Question: I have the following code to draw some histograms about subjects in a database:
'''
import matplotlib.pyplot as plt
attr_info = {
'Gender': ['m', 'f', 'm', 'm', 'f', 'm', 'm', 'f', 'm', 'f'],
'Age': [9, 43, 234, 23, 2, 95, 32, 63, 58, 42],
'Smoker': ['y', 'n', 'y', 'y', 'n', 'n', 'n', 'n', 'y', 'y']
}
bin_info = {key: None for key in attr_info}
bin_info['Age'] = 10
for name, a_info in attr_info.items():
plt.figure(num=name)
counts, bins, _ = plt.hist(a_info, bins=bin_info[name], color='blue', edgecolor='black')
plt.margins(0)
plt.title(name)
plt.xlabel(name)
plt.ylabel("# Subjects")
plt.yticks(range(0, 11, 2))
plt.grid(axis='y')
plt.tight_layout(pad=0)
plt.show()
'''
This code works but it draws each attribute's distribution in a separate histogram. What I'd like to achieve is something like this:

I'm aware 'plt.hist' has a 'stacked' parameter, but that seems to be intended for a slightly different use, where you're stacking the same attributes on each other at different subject types. You could for example draw a histogram where each whole bar would represent some age range and the bar itself would be a stack of smokers in one colour and non-smokers in another.
I haven't been able to figure out how to use it to stack (and properly label as in the image) different attributes on top of each other in each bar.
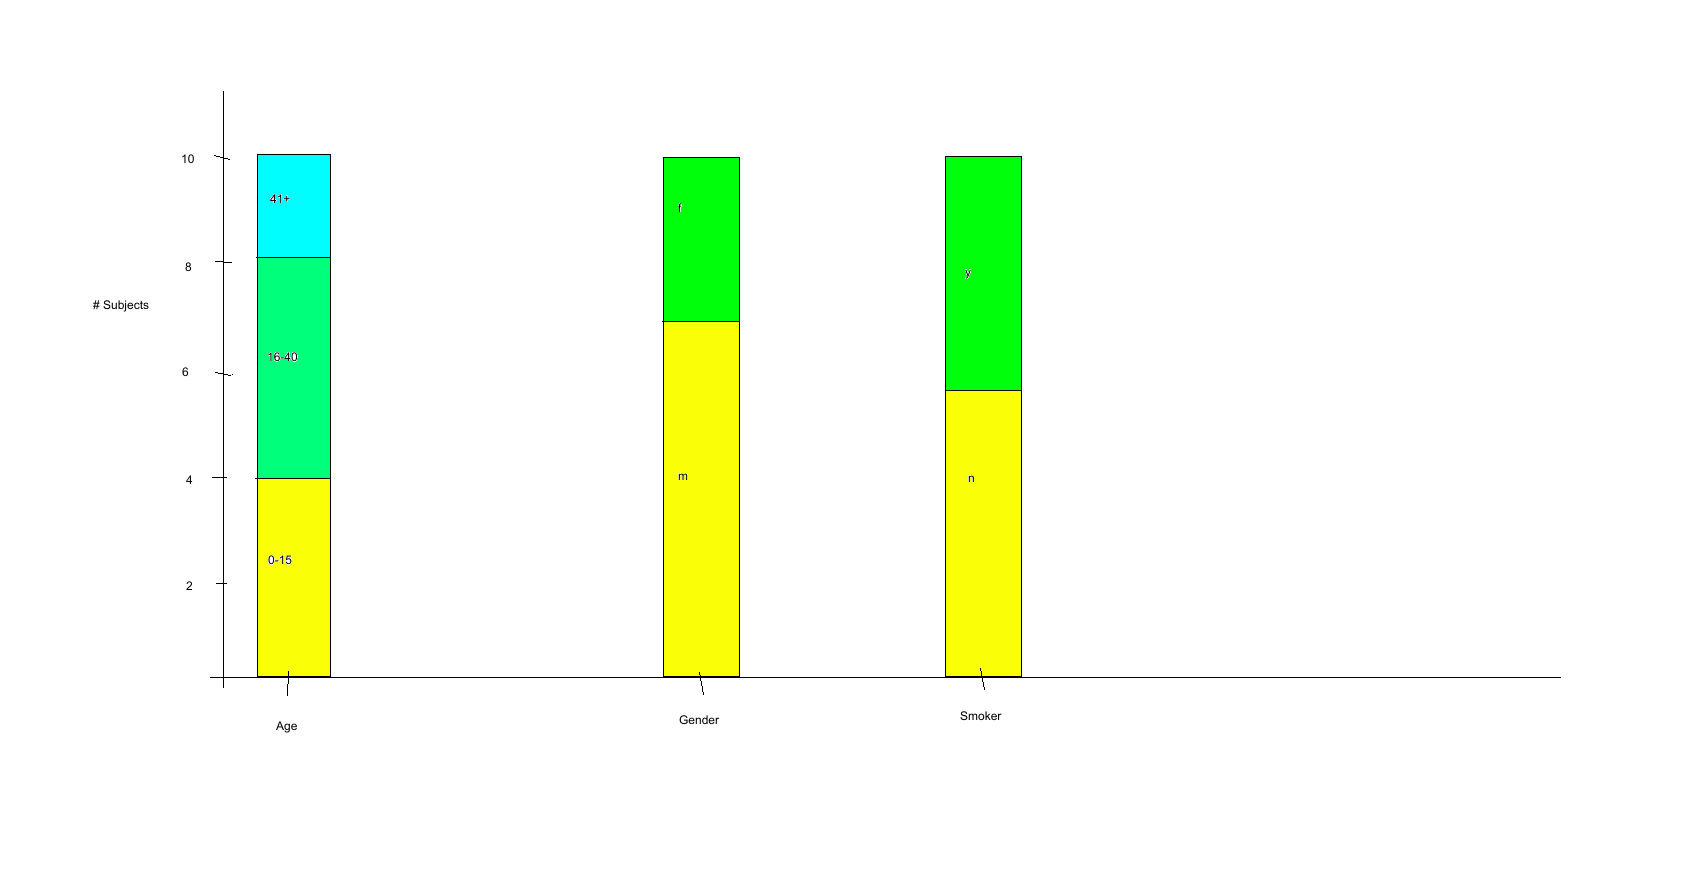
Answer: You need to play around with your data a bit, but this can be done without 'pandas'. Also, what you want are stacked bar plots, not histograms:
'''
import matplotlib.pyplot as plt
attr_info = {
'Gender': ['m', 'f', 'm', 'm', 'f', 'm', 'm', 'f', 'm', 'f'],
'Age': [9, 43, 234, 23, 2, 95, 32, 63, 58, 42],
'Smoker': ['y', 'n', 'y', 'y', 'n', 'n', 'n', 'n', 'y', 'y']
}
# Filter your data for each bar section that you want
ages_0_10 = [x for x in attr_info['Age'] if x < 10]
ages_10_40 = [x for x in attr_info['Age'] if x >= 10 and x < 40]
ages_40p = [x for x in attr_info['Age'] if x > 40]
gender_m = [x for x in attr_info['Gender'] if 'm' in x]
gender_f = [x for x in attr_info['Gender'] if 'f' in x]
smoker_y = [x for x in attr_info['Smoker'] if 'y' in x]
smoker_n = [x for x in attr_info['Smoker'] if 'n' in x]
# Locations for each bin (you can move them around)
locs = [0, 1, 2]
# I'm going to plot the Ages bin separate than the Smokers and Gender ones,
# since Age has 3 stacked bars and the other have just 2 each
plt.bar(locs[0], len(ages_0_10), width=0.5) # This is the bottom bar
# Second stacked bar, note the bottom variable assigned to the previous bar
plt.bar(locs[0], len(ages_10_40), bottom=len(ages_0_10), width=0.5)
# Same as before but now bottom is the 2 previous bars
plt.bar(locs[0], len(ages_40p), bottom=len(ages_0_10) + len(ages_10_40), width=0.5)
# Add labels, play around with the locations
#plt.text(x, y, text)
plt.text(locs[0], len(ages_0_10) / 2, r'$<10$')
plt.text(locs[0], len(ages_0_10) + 1, r'$[10, 40]$')
plt.text(locs[0], len(ages_0_10) + 5, r'$>40$')
# Define the top bars and bottom bars for the Gender and Smokers stack
# In both cases is just 2 stacked bars,
# so we can use a list for this instead of doing it separate as for Age
tops = [len(gender_m), len(smoker_y)]
bottoms = [len(gender_f), len(smoker_n)]
plt.bar(locs[1:], bottoms, width=0.5)
plt.bar(locs[1:], tops, bottom=bottoms, width=0.5)
# Labels again
# Gender
plt.text(locs[1], len(gender_m) / 2, 'm')
plt.text(locs[1], len(gender_m) + 2, 'f')
# Smokers
plt.text(locs[2], len(smoker_y) / 2, 'y')
plt.text(locs[2], len(smoker_n) + 2, 'n')
# Set tick labels
plt.xticks(locs, ('Age', 'Gender', 'Smoker'))
plt.show()
'''
Result:
<URL>
Check the <URL>.